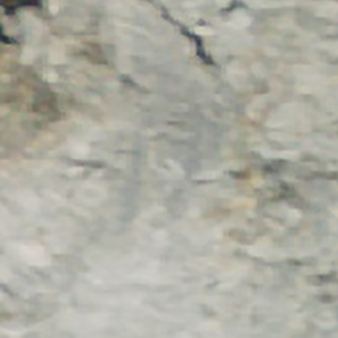
Label: other